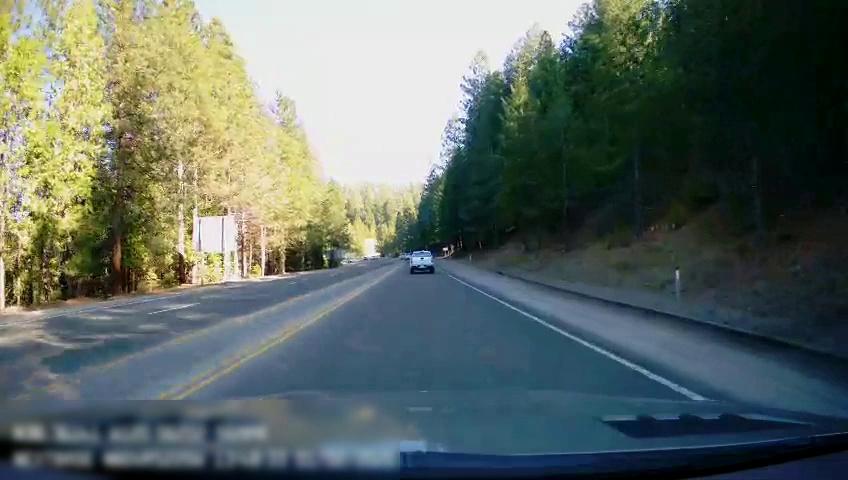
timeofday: Day
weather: Sunny
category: Drivable Space
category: Vehicles | Truck
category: Lanes | Alternate Lane
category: Lanes | Current Lane
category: Lanes | Current Lane
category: Lanes | Opposite Lane
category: Lanes | Opposite Lane